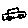
Label: car